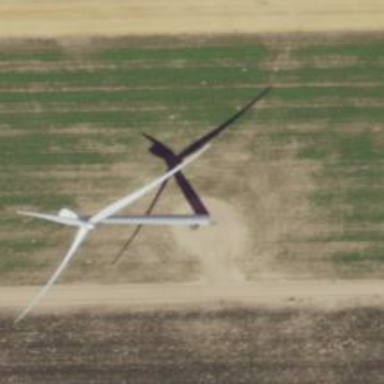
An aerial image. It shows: Wind generator in the form of horizontal axis wind turbine.